Question: So here are my codes :
'''
public class AboutActivity extends Activity{
WebView aboutwebview;
@Override
protected void onCreate(Bundle savedInstanceState) {
super.onCreate(savedInstanceState);
requestWindowFeature(Window.FEATURE_NO_TITLE);
setContentView(R.layout.edit_profile_settings);
aboutwebview = (WebView) findViewById(R.id.aboutwebview);
aboutwebview.setHorizontalScrollBarEnabled(false);
aboutwebview.loadUrl("file:///android_asset/pickld.html");
}
}
'''
and here is the 'xml' file :
'''
<?xml version="1.0" encoding="utf-8"?>
<LinearLayout xmlns:android="http://schemas.android.com/apk/res/android"
android:layout_width="match_parent"
android:layout_height="match_parent"
android:orientation="vertical" >
<LinearLayout
android:id="@+id/header"
android:layout_width="match_parent"
android:layout_height="45dp"
android:background="#7fad33"
android:gravity="center"
android:orientation="horizontal" >
<TextView
android:id="@+id/tv0"
android:layout_width="wrap_content"
android:layout_height="wrap_content"
android:layout_marginLeft="10dp"
android:text="Our Team"
android:textAppearance="?android:attr/textAppearanceLarge"
android:textColor="#fff" />
</LinearLayout>
<WebView
android:id="@+id/aboutwebview"
android:layout_width="match_parent"
android:layout_height="match_parent" />
</LinearLayout>
'''
and im pretty sure that the 'html' file is on the folder, i also put a permission on the manifest file, but when i run the application, im getting a force close error its says that the problem is on this line :
'''
aboutwebview.loadUrl("file:///android_asset/pickld.html");
'''
im wondering what could be the problem.
here's the logcat error :

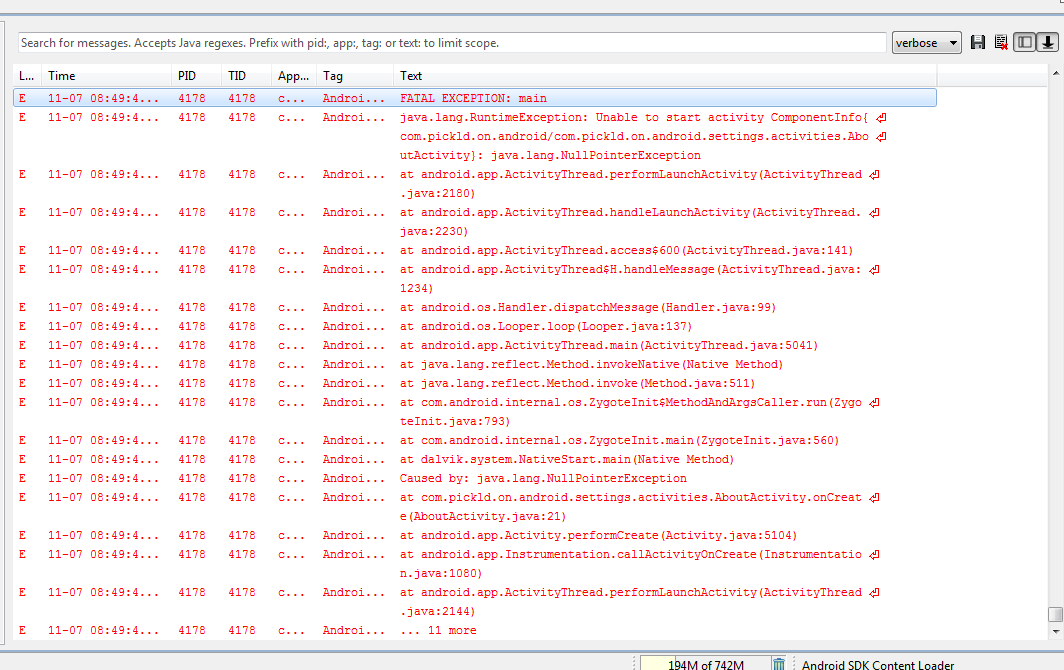
Answer: If this line causes NPE
'''
aboutwebview.loadUrl("file:///android_asset/pickld.html");
'''
means your 'aboutwebview' is null. Either you refer to the wrong id or you set the wrong layout to your activity with 'setContentView(R.layout.edit_profile_settings);'. Make sure you do that right to avod NPE.